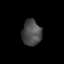
Tissue: skin
Cell type: Epithelial cells
Senescence score: 0.2563
Nuclear area (px): 484
Mean DAPI intensity: 75.49